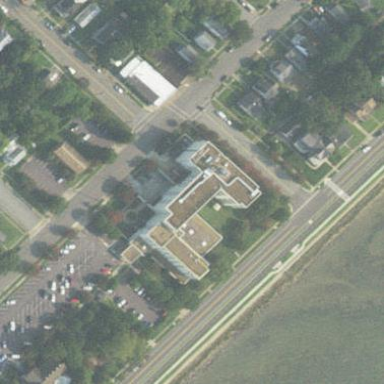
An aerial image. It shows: Hospital building.